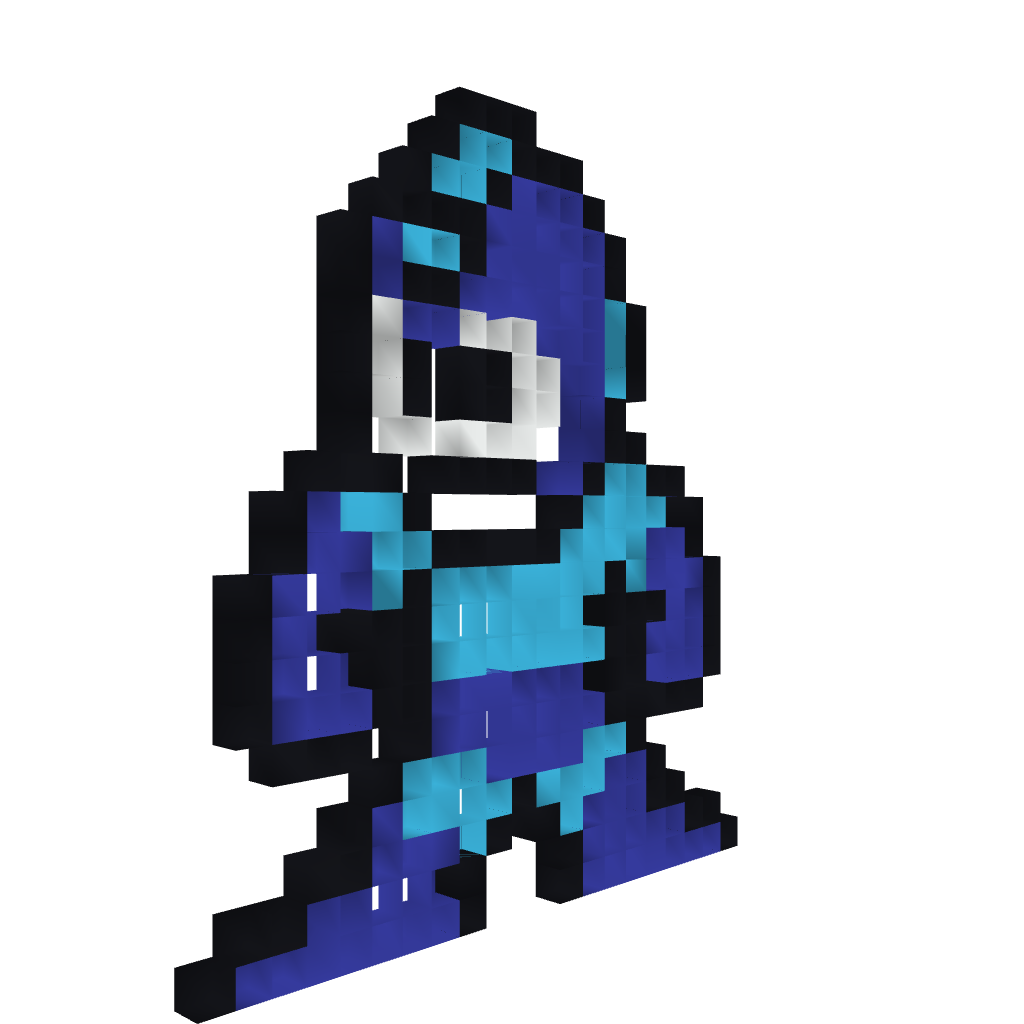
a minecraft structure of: Megaman